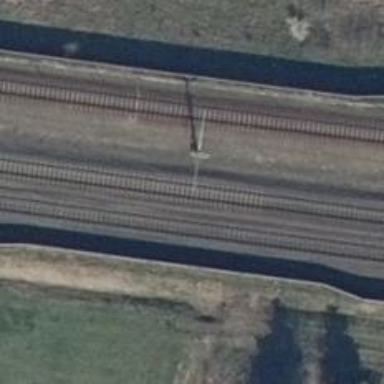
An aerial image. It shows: Milestone along the railway track with catenary mast.